Field crop: tomato
Growth stage: 1
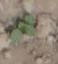
Species: solanum